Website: walmart
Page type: address-validator
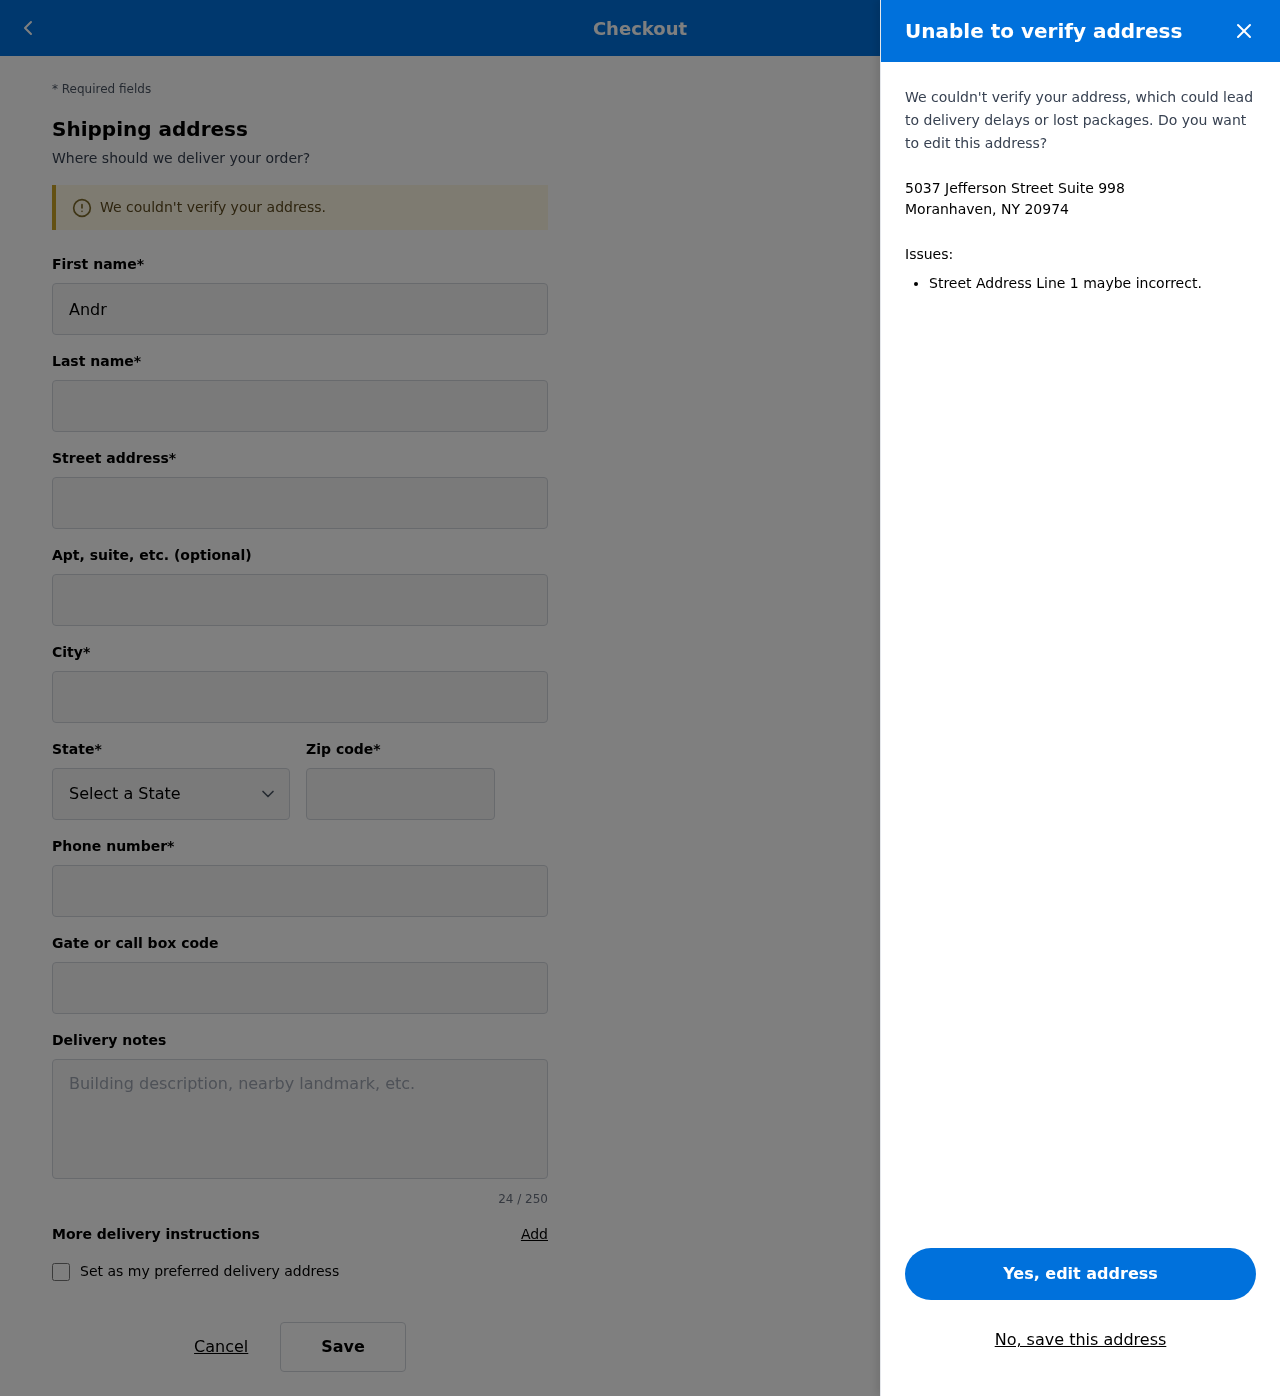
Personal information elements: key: PII_CITY_STATE_ZIP
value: Moranhaven, NY 20974
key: PII_DELIVERY_INSTRUCTIONS
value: Place behind screen door
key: PII_STATE_ABBR
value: NY
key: PII_STREET
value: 5037 Jefferson Street Suite 998
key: PII_FIRSTNAME
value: Andrea
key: PII_LASTNAME
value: Huerta
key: PII_CITY
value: Moranhaven
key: PII_POSTCODE
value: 20974
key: PII_PHONE
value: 9309096088
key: PII_SECURITY_CODE
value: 23436